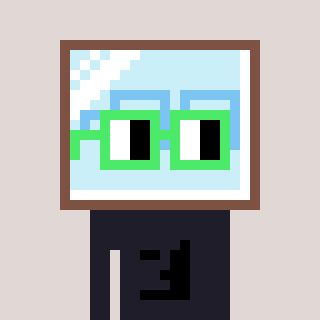
a pixel art character with square light green glasses, a mirror-shaped head and a grayscale-colored body on a warm background